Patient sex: M
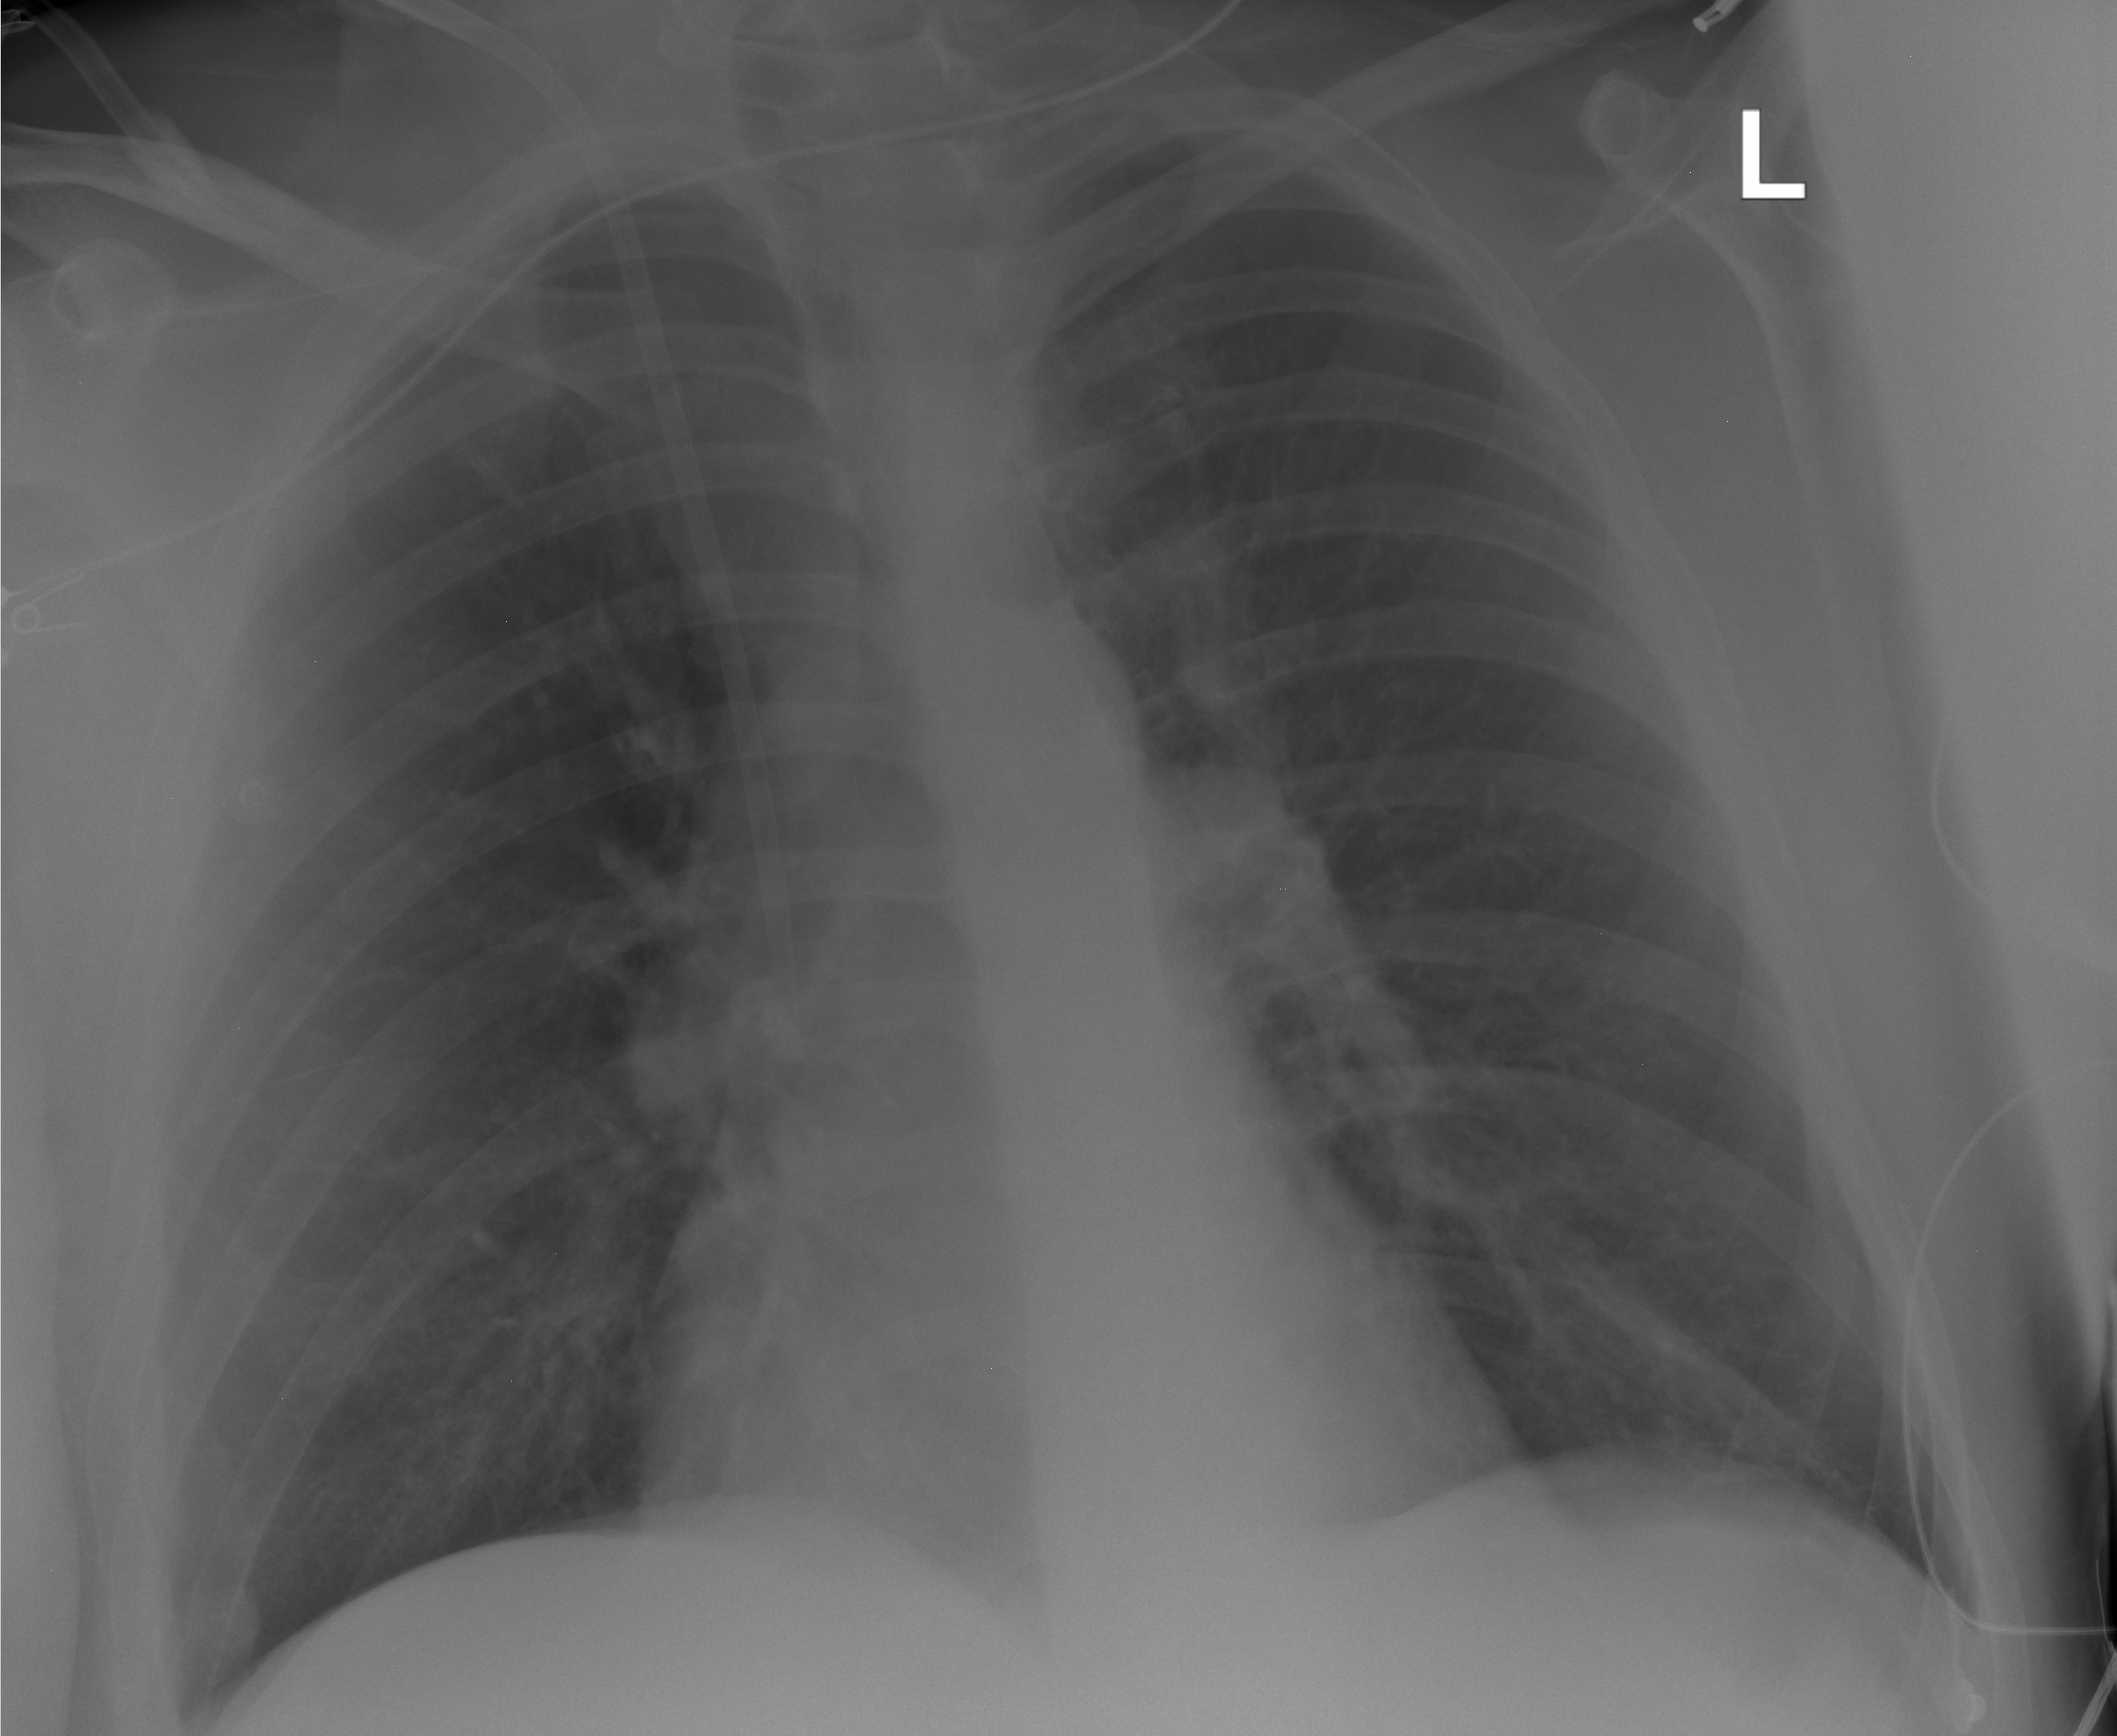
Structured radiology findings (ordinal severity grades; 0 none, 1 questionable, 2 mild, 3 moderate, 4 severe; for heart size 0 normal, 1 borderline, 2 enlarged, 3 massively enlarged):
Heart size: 0
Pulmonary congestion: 0
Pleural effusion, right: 0
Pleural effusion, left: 0
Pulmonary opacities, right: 0
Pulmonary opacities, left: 0
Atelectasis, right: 0
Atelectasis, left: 2